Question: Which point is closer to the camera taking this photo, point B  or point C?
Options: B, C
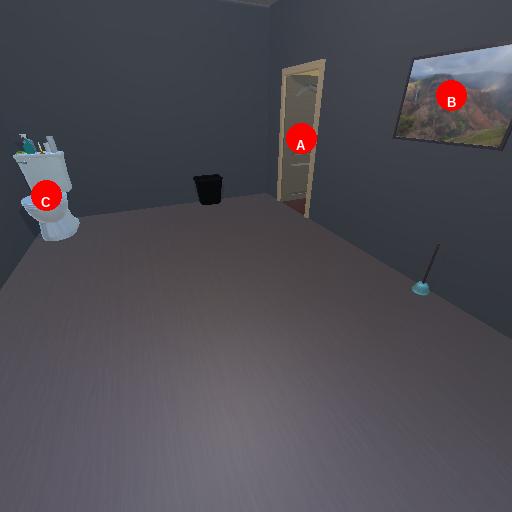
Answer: B